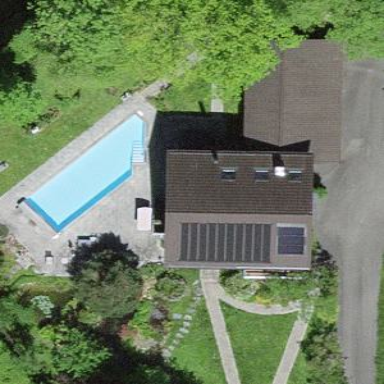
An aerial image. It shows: Swimming pool located in leisure land.